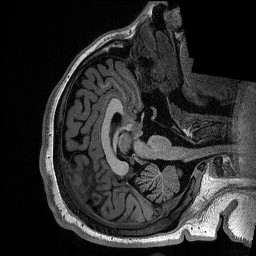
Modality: T1w
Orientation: axial
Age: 20
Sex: female
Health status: healthy
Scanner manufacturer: siemens
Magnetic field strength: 1.5 T
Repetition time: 2.73 s
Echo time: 0.00357 s